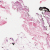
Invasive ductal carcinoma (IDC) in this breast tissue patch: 0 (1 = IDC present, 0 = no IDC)